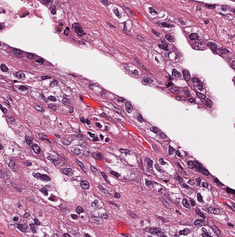
Tumor epithelial tissue: yes
Tumor-associated stroma tissue: yes
Normal tissue: no